Question: I am trying to save a PDF file that is loaded in an iFrame after sign it, i am using the ( standalone) in 190200 version.
I need save the is database instead of download file.
How I can get file and save file in database through AJAX callback?
Screenshot:

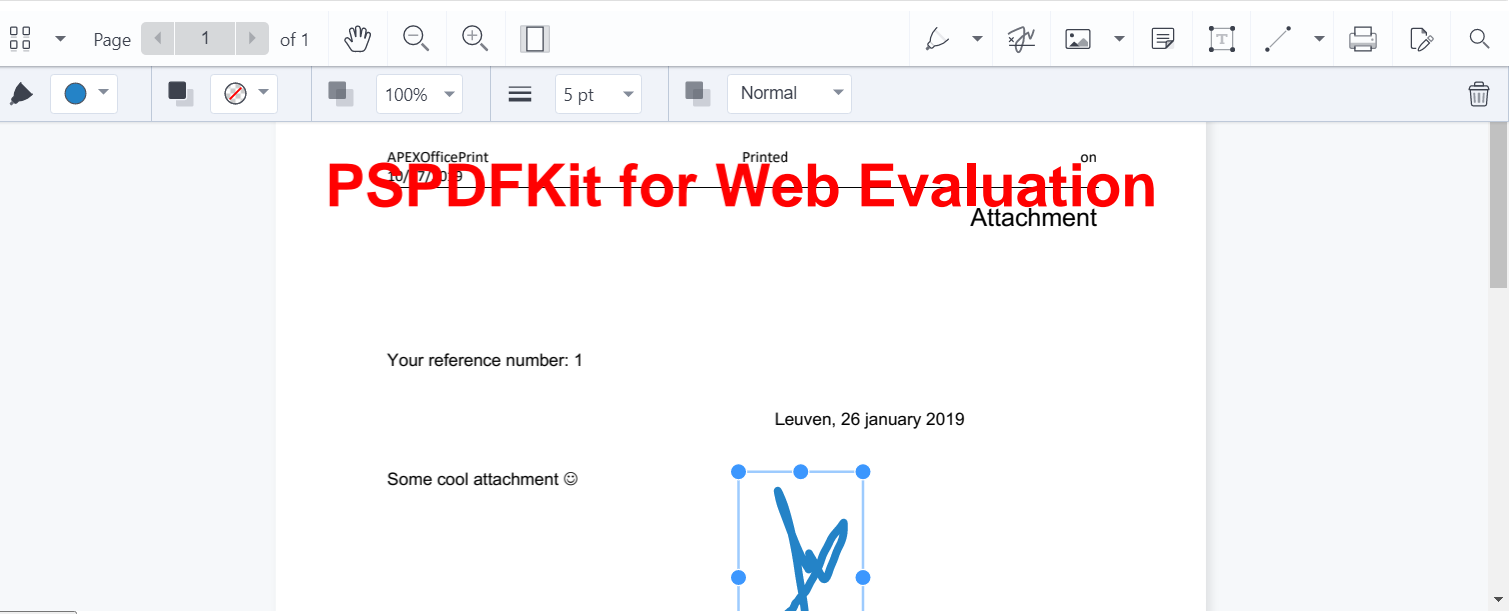
Answer: You can use <URL> and send it to the server. Hopefully, this should solve your issue.
I would suggest you to reach our support directly. We offer a blazing fast assistance and the questions are handled directly by the Web team: <URL>.